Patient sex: F
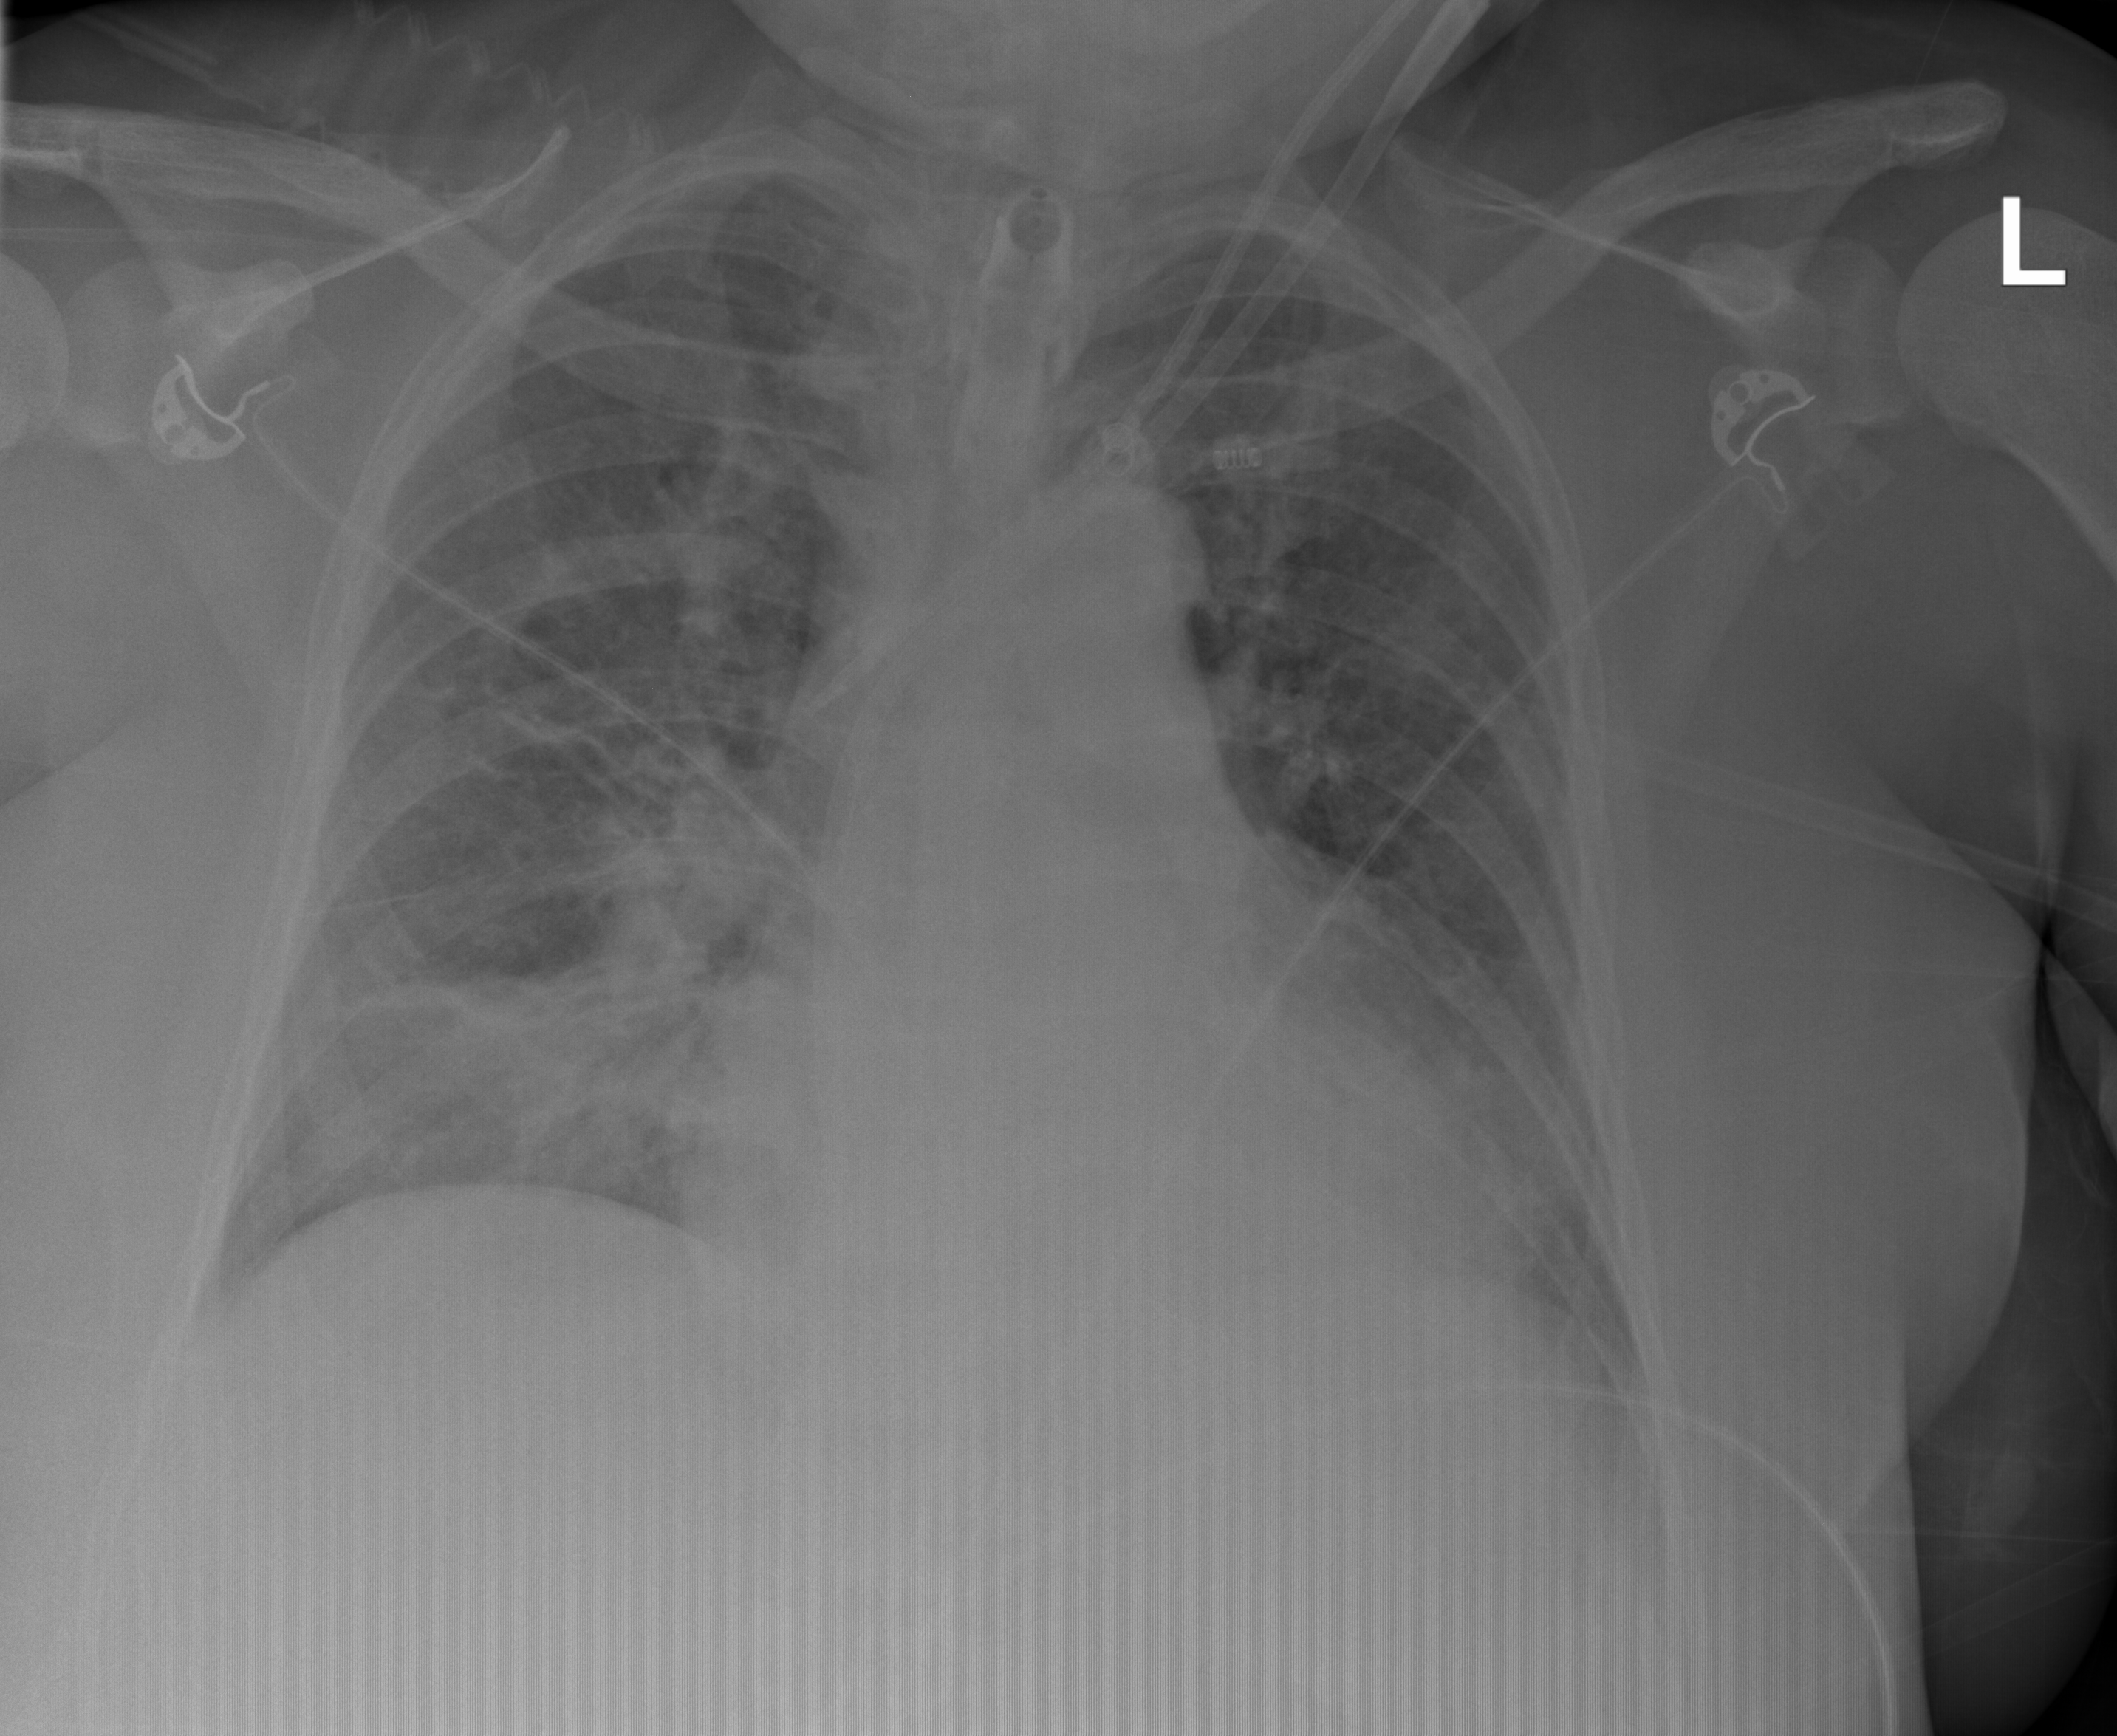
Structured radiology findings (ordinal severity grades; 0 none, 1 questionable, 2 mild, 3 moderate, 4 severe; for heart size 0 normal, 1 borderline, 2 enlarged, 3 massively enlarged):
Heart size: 2
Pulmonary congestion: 2
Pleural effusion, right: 0
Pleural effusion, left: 0
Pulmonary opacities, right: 2
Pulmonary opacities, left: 2
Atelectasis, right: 2
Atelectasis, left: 2